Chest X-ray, AP view. Patient: 48 years old, sex M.
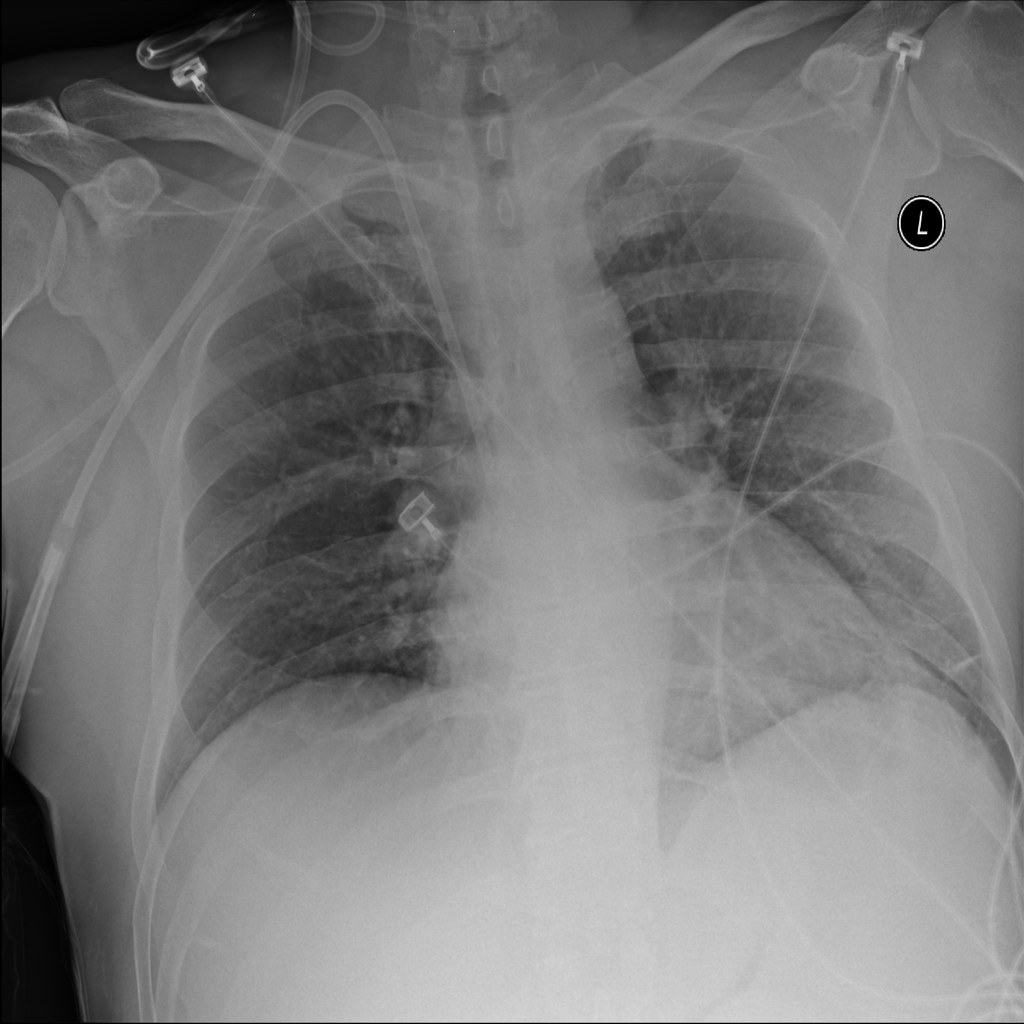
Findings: Atelectasis